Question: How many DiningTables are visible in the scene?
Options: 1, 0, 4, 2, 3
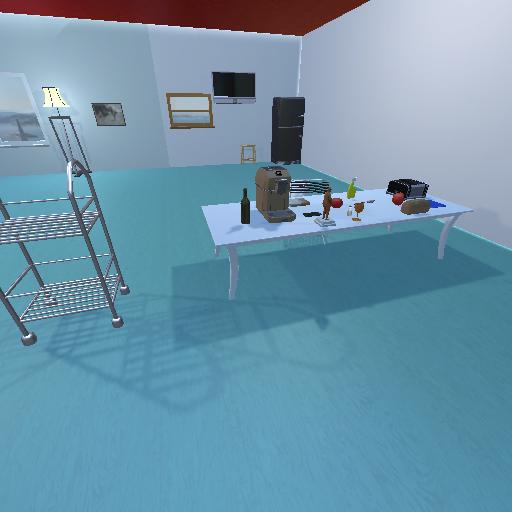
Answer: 1